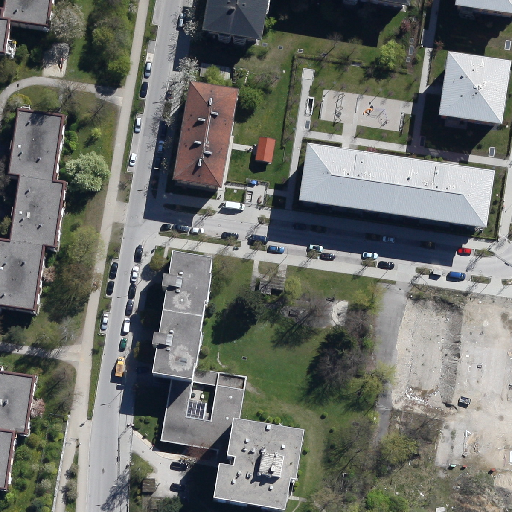
Referring expression: road